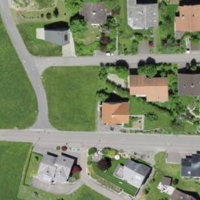
EUNIS habitat code: 57
Species observed at this site:
Nicandra physalodes